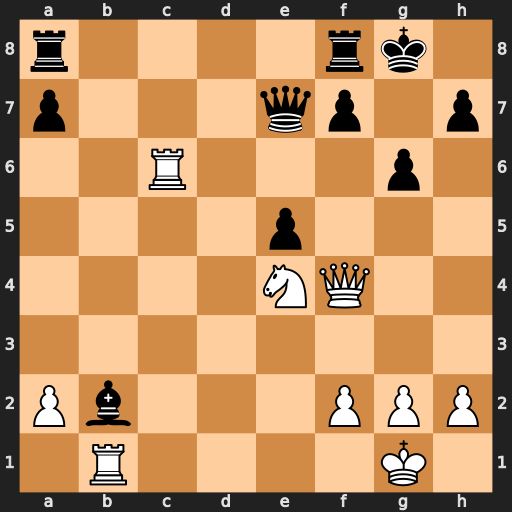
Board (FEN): r4rk1/p3qp1p/2R3p1/4p3/4NQ2/8/Pb3PPP/1R4K1
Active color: w
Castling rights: -
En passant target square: -
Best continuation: Nf6+ Kg7 Qh4